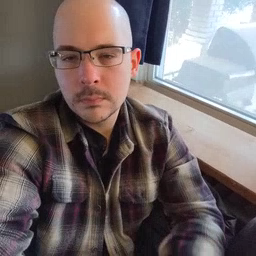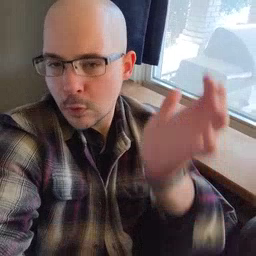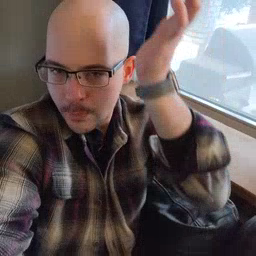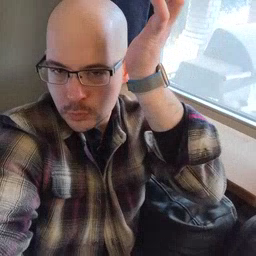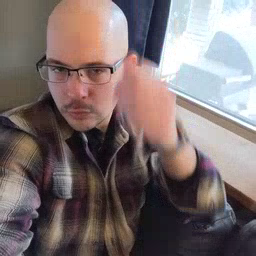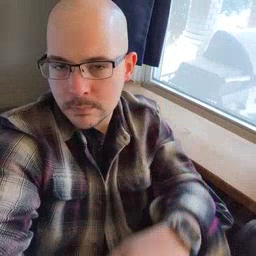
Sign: garbage